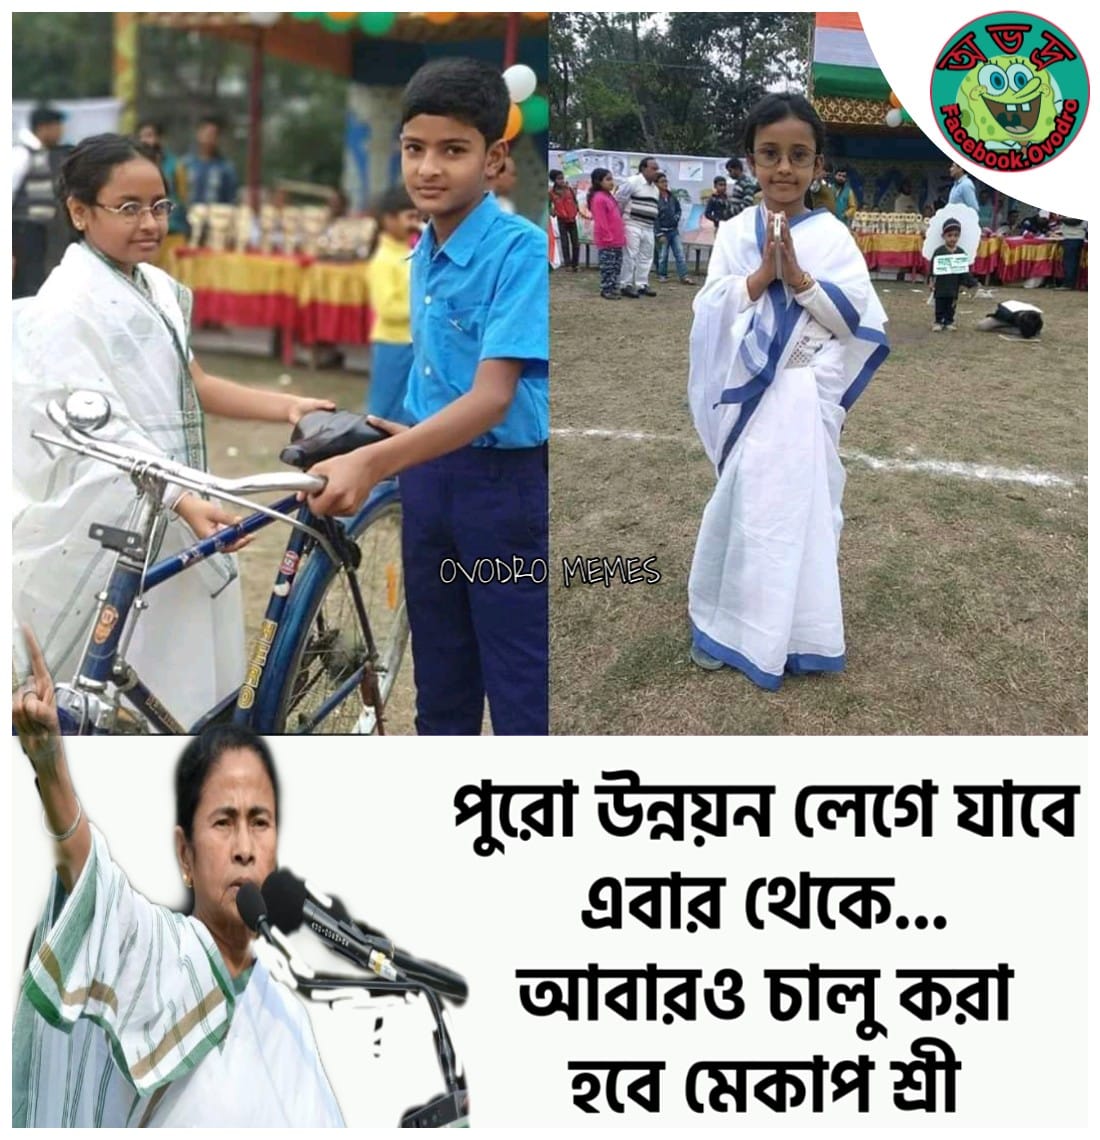
Caption: পুরো উন্নয়ন লেগে যাবে এবার থেকে... আবারও চালু করা হবে মেকাপ শ্রী
Label: non-hate